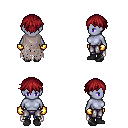
a pixel art fantasy rpg character, female body template, dark elf, purple skin, gray tattered cape, metal pants, brunette short bangs hairstyle, gold gloves, black shoes, four views (front, back, left, right), 2x2 character sprite sheet, small pixel art, hard edges, no anti-aliasing